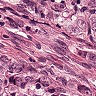
Metastatic tissue present: yes